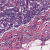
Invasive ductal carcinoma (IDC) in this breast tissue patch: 1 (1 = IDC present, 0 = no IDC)